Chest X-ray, PA view. Patient: 59 years old, sex F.
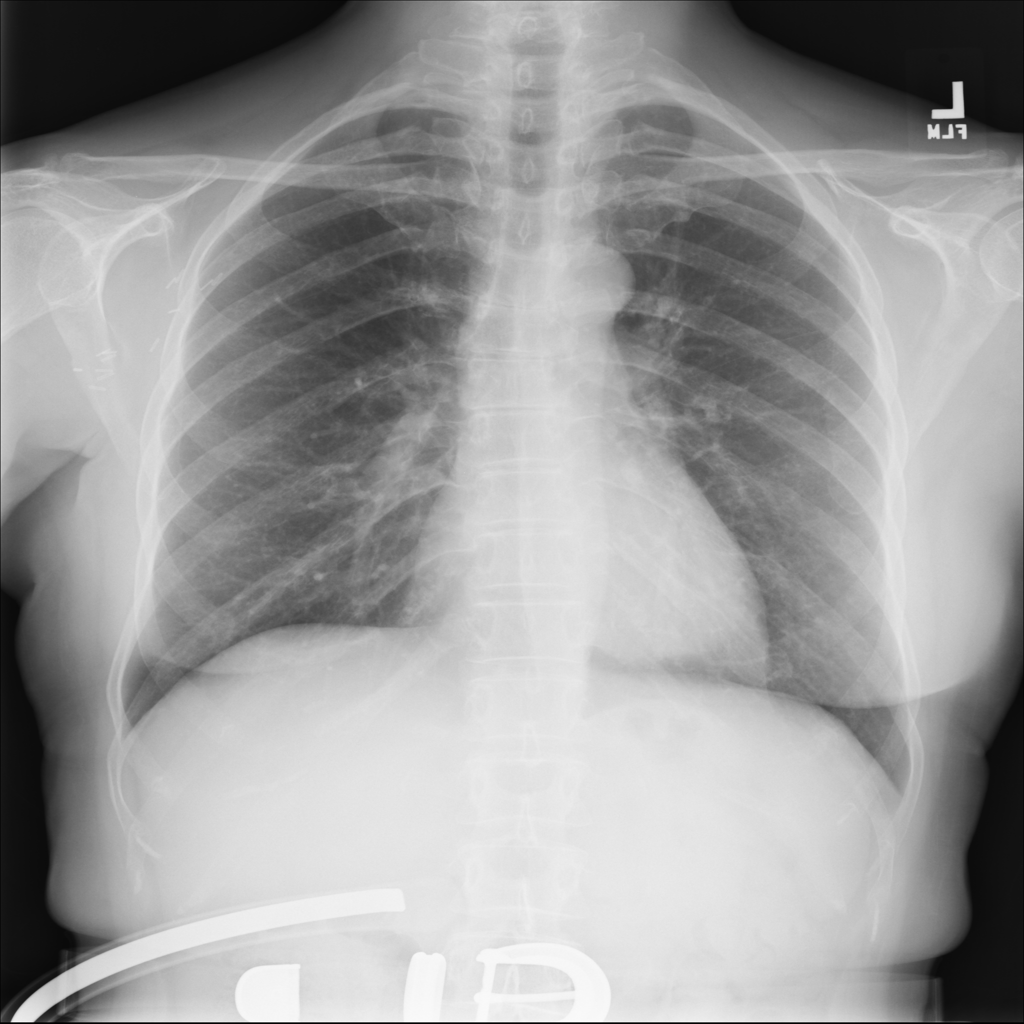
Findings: No Finding